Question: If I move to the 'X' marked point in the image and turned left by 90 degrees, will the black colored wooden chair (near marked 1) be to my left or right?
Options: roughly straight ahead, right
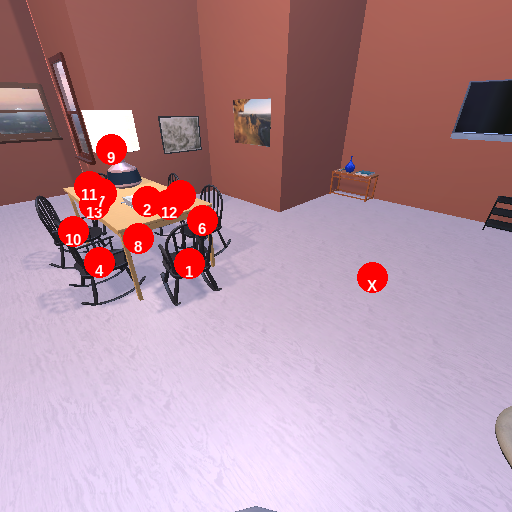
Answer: roughly straight ahead